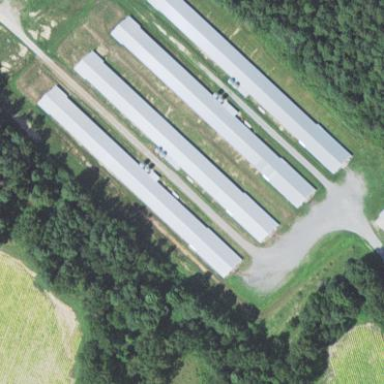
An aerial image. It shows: Farm auxiliary building.